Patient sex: F
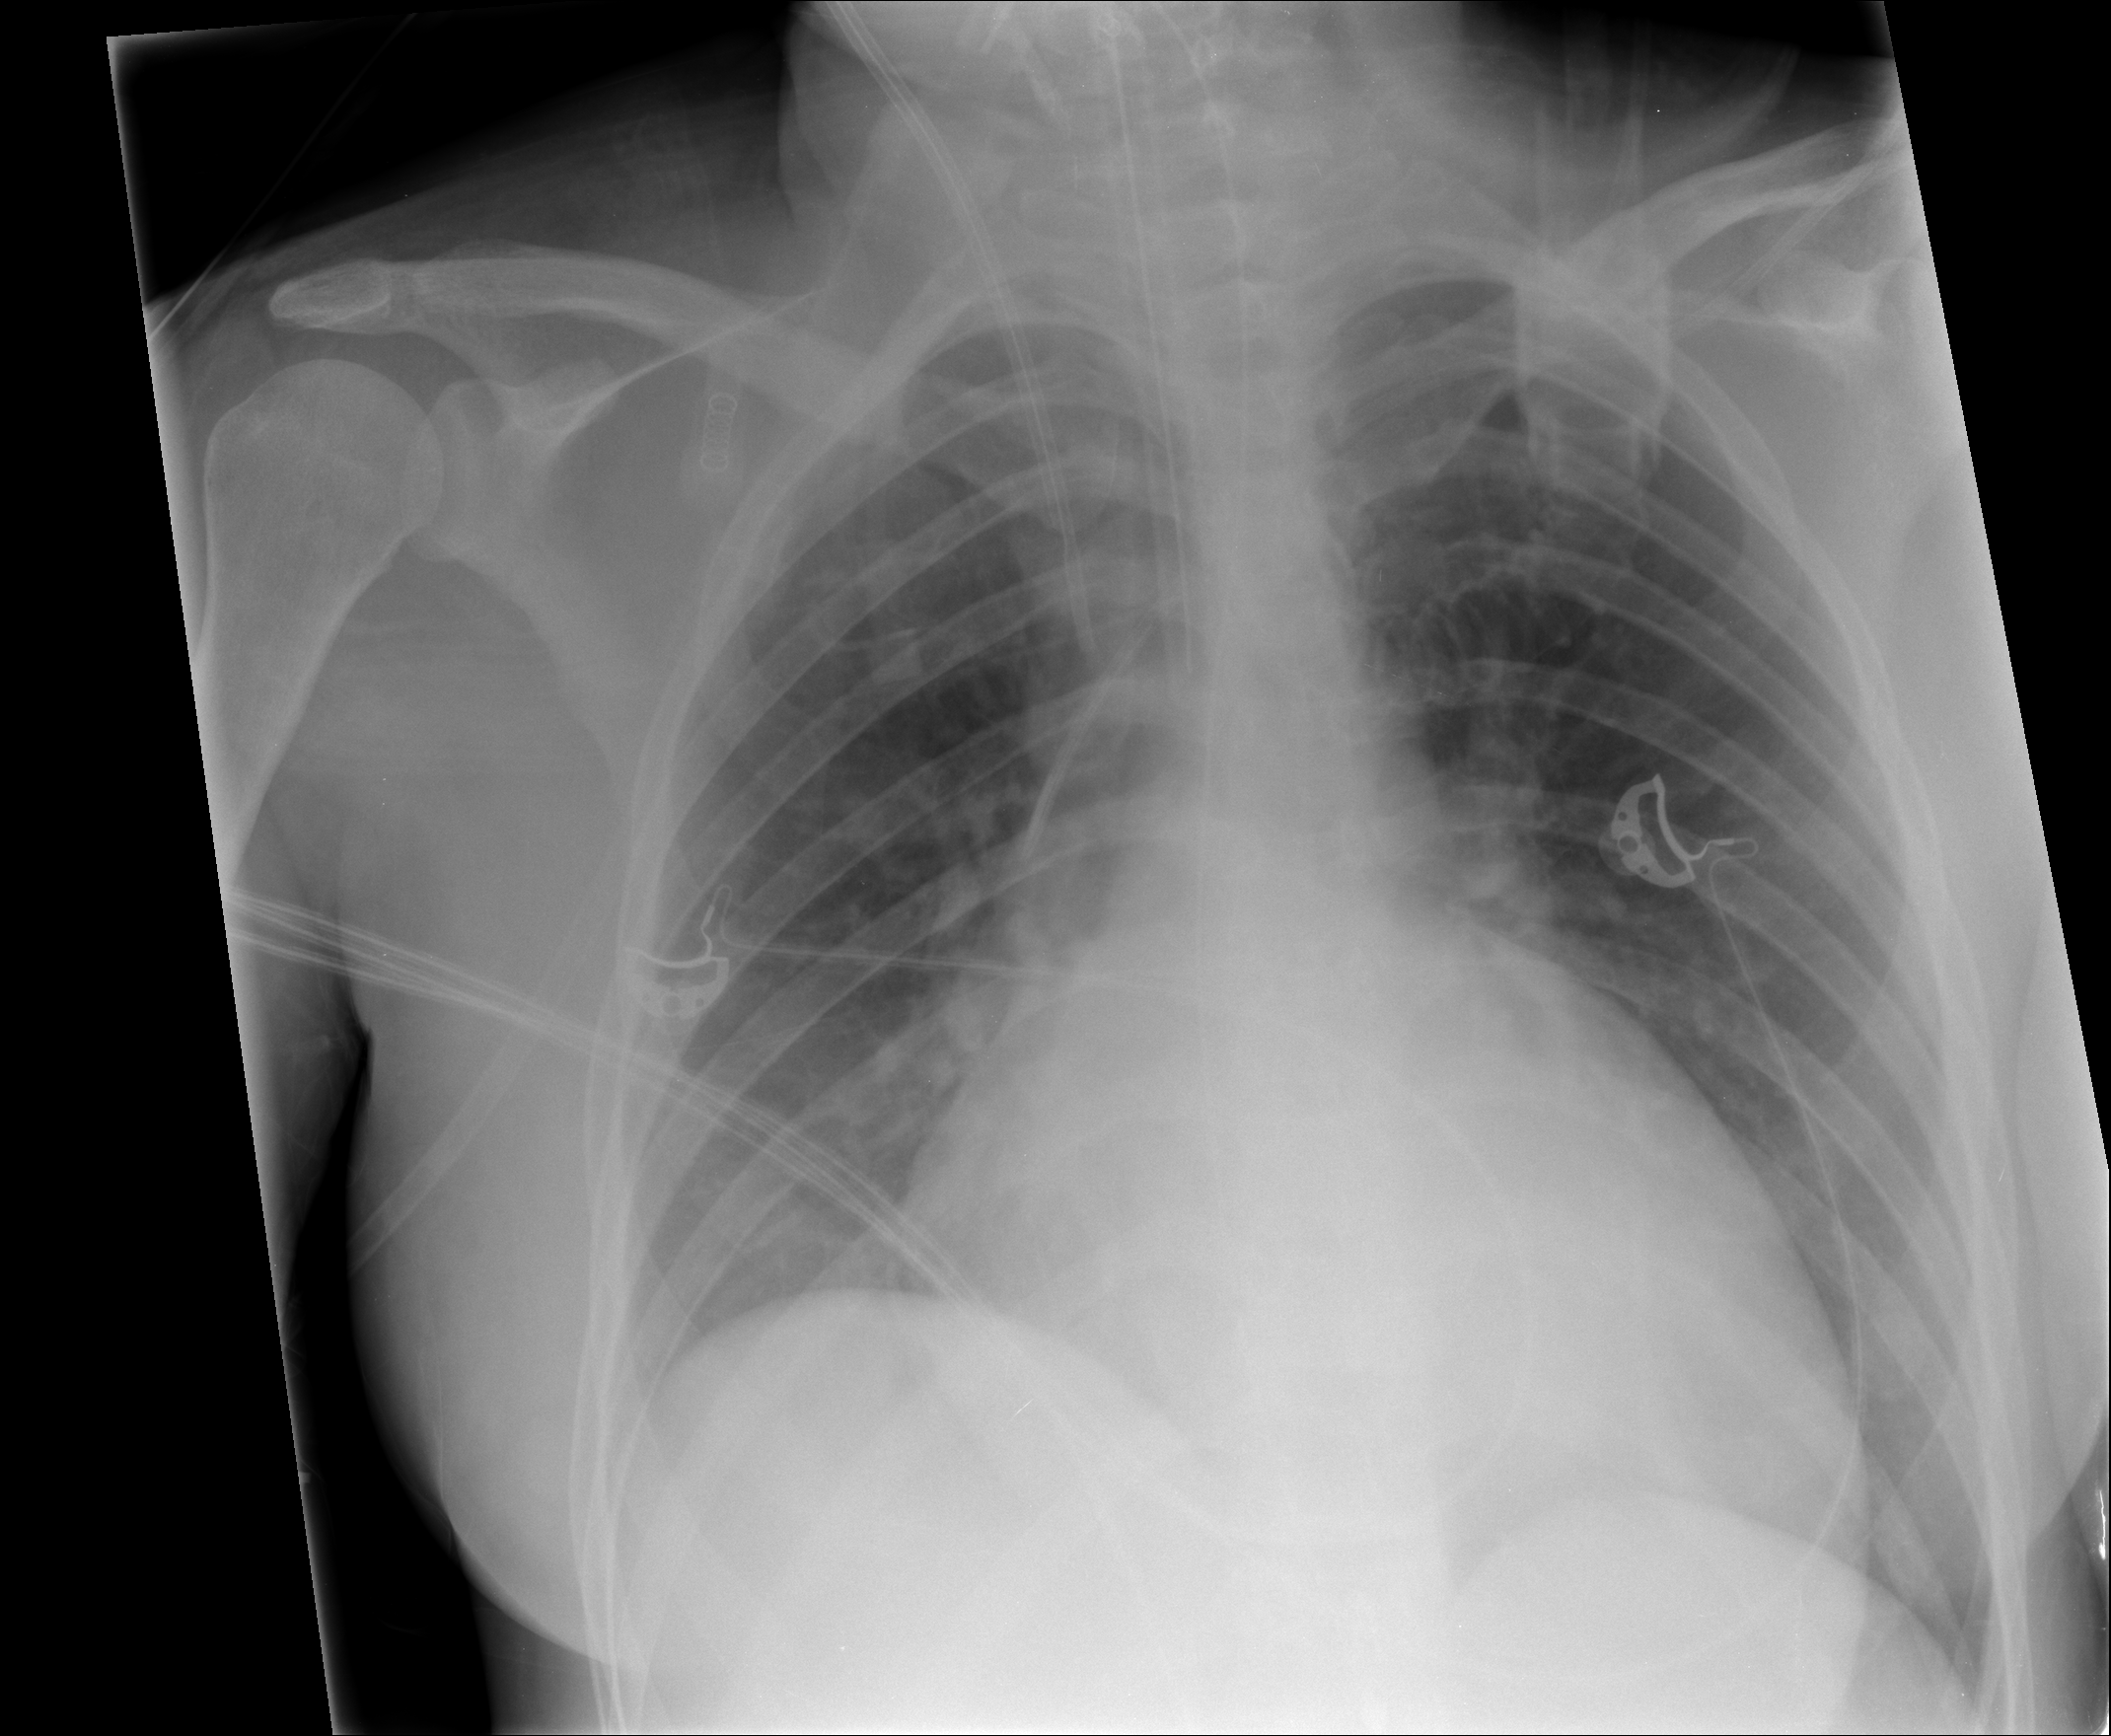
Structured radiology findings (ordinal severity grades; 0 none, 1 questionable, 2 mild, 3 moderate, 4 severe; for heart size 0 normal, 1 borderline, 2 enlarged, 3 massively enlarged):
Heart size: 2
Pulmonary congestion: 0
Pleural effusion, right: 1
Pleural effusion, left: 0
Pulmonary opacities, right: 0
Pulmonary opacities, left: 0
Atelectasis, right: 2
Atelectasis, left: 0